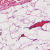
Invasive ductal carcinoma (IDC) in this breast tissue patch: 0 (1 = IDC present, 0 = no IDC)